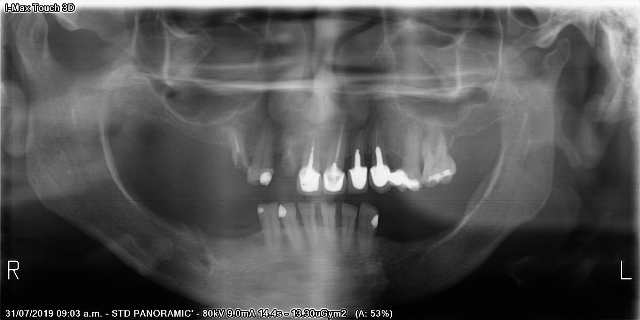
adult